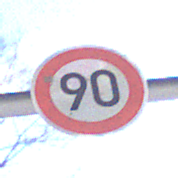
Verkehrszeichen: Geschwindigkeit90
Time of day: MorningAfternoon
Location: Outdoor (Special)
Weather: Clear
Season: Winter
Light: Natural